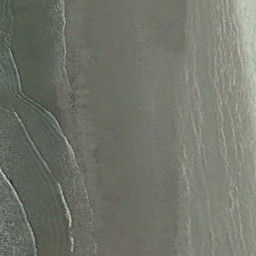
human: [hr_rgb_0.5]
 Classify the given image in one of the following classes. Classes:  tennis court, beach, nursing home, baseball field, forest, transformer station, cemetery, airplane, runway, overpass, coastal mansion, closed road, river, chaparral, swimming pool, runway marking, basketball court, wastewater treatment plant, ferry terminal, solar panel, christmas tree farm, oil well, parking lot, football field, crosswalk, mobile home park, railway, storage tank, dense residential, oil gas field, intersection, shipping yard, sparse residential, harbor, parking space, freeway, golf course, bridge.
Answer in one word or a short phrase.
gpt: beach